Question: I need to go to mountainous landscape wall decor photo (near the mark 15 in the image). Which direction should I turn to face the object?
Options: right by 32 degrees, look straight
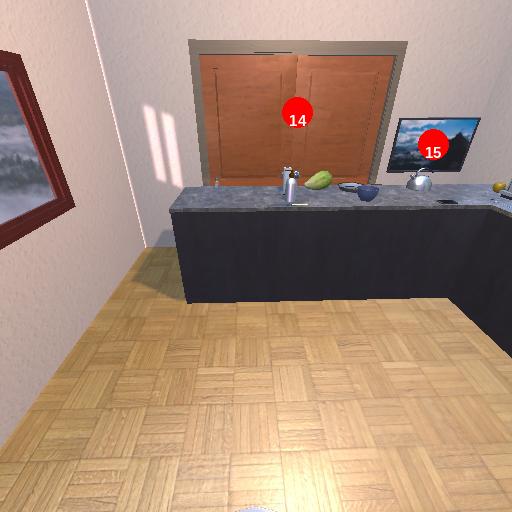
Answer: right by 32 degrees